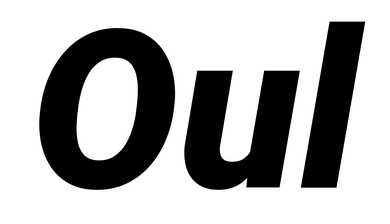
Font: Roboto-Italic_Black_Italic